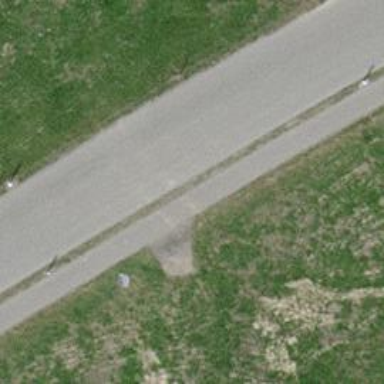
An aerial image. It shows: Unclassified road with asphalt surface. There is cycle track on the right side.